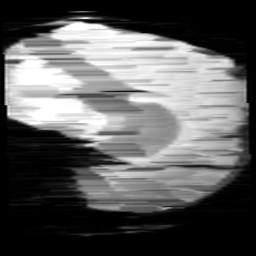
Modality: minIP
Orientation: sagittal
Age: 10
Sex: male
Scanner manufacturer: siemens
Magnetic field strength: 3 T
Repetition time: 0.027 s
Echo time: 0.02 s